Question: Xcode 6 won't build when I run simulator on mac or on my own ipad...
The last run in failed to build because of an error, which I fixed. Yet the error message, telling me that addObject is not a member, which clearly nonsensical, still remains in the code. I rewrote the code around the error and nothing is making it disappear, not restarting Xcode or my computer has helped either. I assume this has something to do with the crash.
Any idea what I can do?

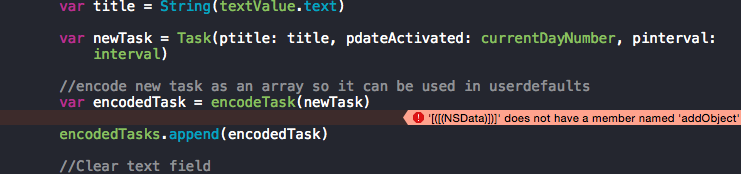
Answer: For the error in the code, hit 'command'+'shift'+'k' to clean your project. This might fix your problem.
If it still occurs, even after rebooting and restarting Xcode I'd recommend to reinstall Xcode completely: deinstall it first (using CleanMyMac for instance) and then download and install it.
Hope this helps :)